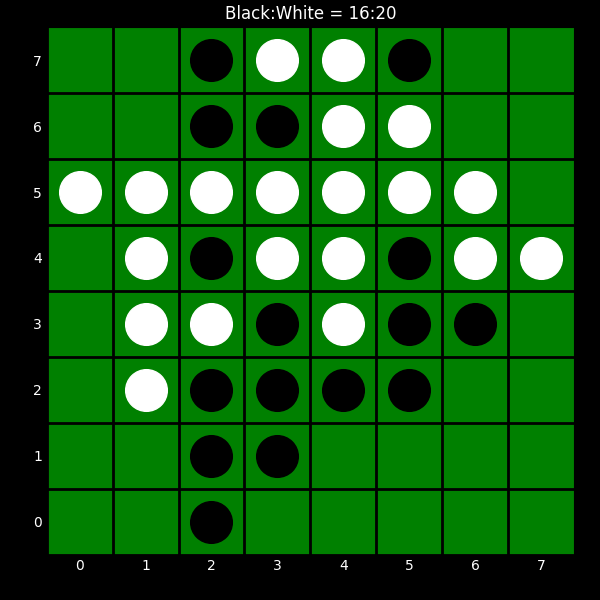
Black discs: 16
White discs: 20